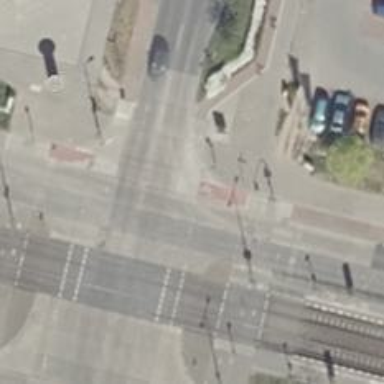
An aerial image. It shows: Crossing with traffic signals.